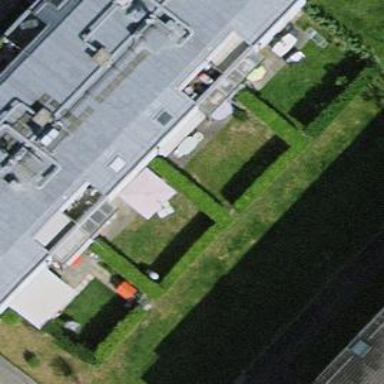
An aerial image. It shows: Garden surrounded by fence.